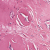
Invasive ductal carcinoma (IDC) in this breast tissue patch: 0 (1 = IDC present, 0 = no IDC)